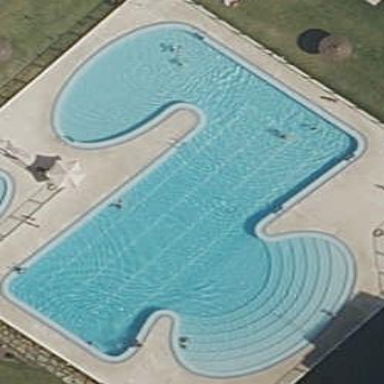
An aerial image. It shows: Swimming pool area designated for leisure and sport.